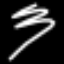
Label: squiggle